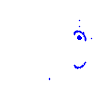
Particle: electron